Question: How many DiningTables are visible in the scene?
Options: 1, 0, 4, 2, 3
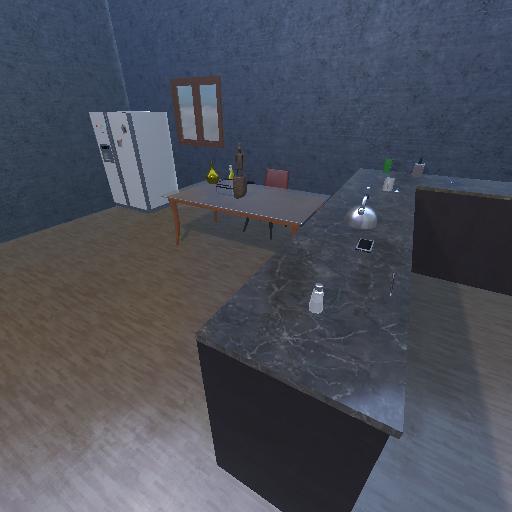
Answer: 1